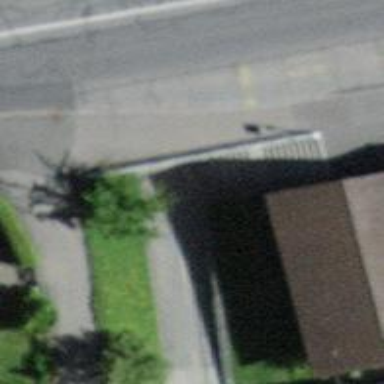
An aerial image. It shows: Footway passing through tunnel.